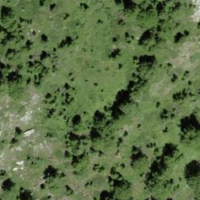
EUNIS habitat code: 23
Species observed at this site:
Dactylorhiza sambucina